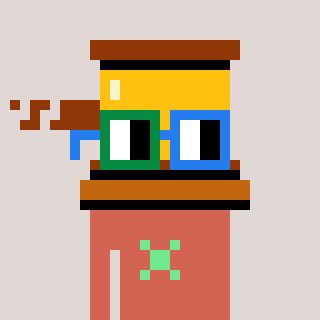
a pixel art character with square green and blue glasses, a gavel-shaped head and a peachy-colored body on a warm background